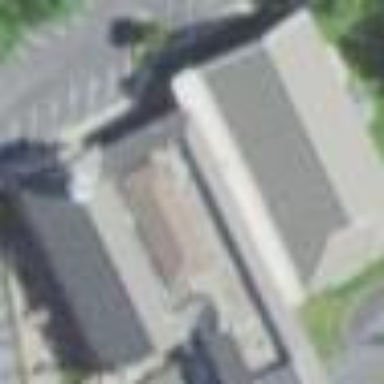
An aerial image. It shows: Building that is place of worship.